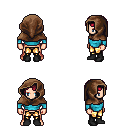
a pixel art fantasy rpg character, male body template, human, light skin, teal long-sleeve shirt, gold greaves, ruby red pageboy hairstyle, cloth hood, black shoes, four views (front, back, left, right), 2x2 character sprite sheet, small pixel art, hard edges, no anti-aliasing